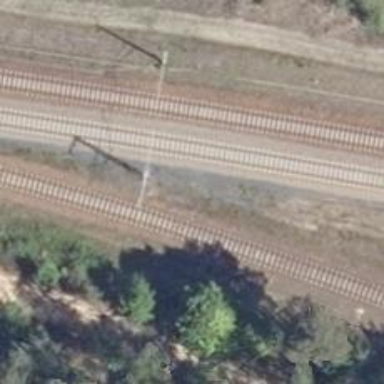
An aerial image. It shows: Junction on the railway.